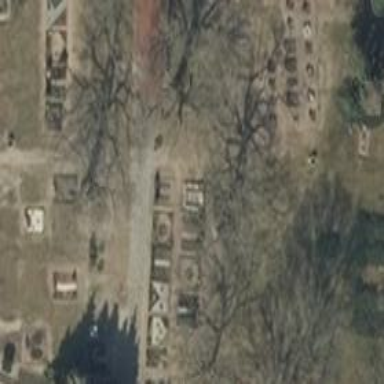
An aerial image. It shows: Grave yard.